Question: I am trying to create GTK Widget like shows in following Images

Is it possible to create it in GTK+ under C,
I tried using GtkExpander but it is not working out ...
Can any one Help....
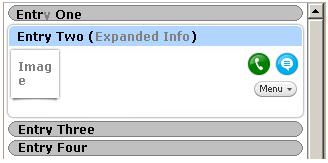
Answer: If what you want is to duplicate the look, then there are two very inefficient solutions to the problem:
1. Write your own GTK theme engine (see Murrine or Clearlooks).
2. Replace your entire program by a GtkDrawingArea widget and use Cairo to draw exactly the look you want. You'll be on your own then, though, so you'll have to write all your widget placement algorithms, buttons, expanders, menus, and whatnot, from scratch.
GTK isn't really meant for this sort of thing. The whole point of GTK is that you design your user interface with the standard widgets, and they just work with whatever theme, language, or accessibility technologies your users need to use. If you design your own look and there's no way to change it, then someone with color blindness or poor eyesight won't be able to use it. Or the text will get all misaligned if someone uses your application in another language. Or at the very least, maybe someone just likes a black desktop with white lettering, and your application will stick out and look really ugly on that user's computer. If you really need to make it look exactly that way, then probably GTK isn't the right tool for you.